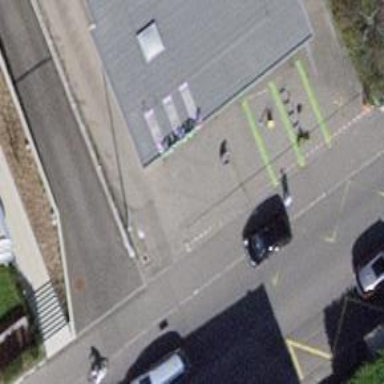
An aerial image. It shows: Bicycle repair station is available.